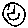
Label: smiley face